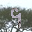
Label: 9